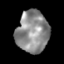
Tissue: skin
Cell type: Epithelial cells
Senescence score: 0.2293
Nuclear area (px): 1313
Mean DAPI intensity: 140.97